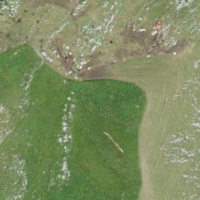
EUNIS habitat code: 24
Species observed at this site:
Rumex alpinus